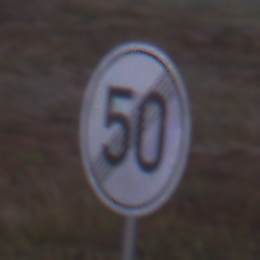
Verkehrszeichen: EndeGeschwindigkeit50
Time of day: SunriseSunset
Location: Outdoor (Nature)
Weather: Clear
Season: NotSpecified
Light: Natural